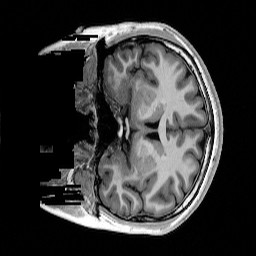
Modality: T1w
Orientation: coronal
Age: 21
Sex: female
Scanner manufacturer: siemens
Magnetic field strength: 3 T
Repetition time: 4 s
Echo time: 0.00289 s